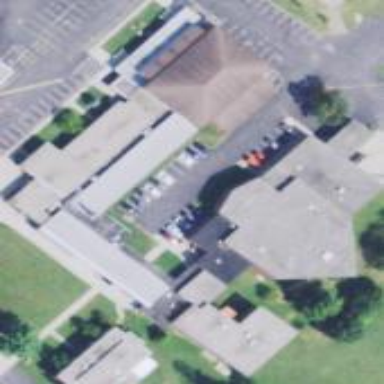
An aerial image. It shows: School building.